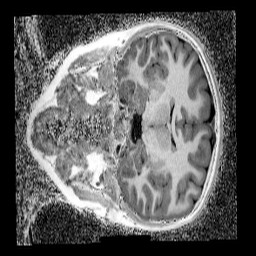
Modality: UNIT1_denoised
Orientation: coronal
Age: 11
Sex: female
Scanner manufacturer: siemens
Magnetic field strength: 3 T
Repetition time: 4 s
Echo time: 0.00299 s